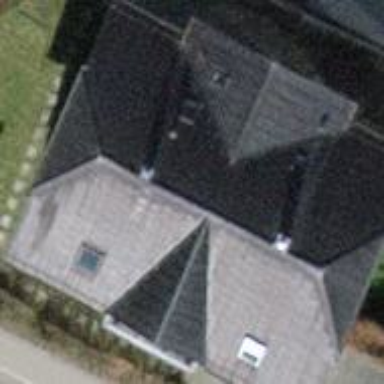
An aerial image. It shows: House with half-hipped roof shape.